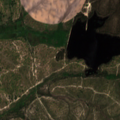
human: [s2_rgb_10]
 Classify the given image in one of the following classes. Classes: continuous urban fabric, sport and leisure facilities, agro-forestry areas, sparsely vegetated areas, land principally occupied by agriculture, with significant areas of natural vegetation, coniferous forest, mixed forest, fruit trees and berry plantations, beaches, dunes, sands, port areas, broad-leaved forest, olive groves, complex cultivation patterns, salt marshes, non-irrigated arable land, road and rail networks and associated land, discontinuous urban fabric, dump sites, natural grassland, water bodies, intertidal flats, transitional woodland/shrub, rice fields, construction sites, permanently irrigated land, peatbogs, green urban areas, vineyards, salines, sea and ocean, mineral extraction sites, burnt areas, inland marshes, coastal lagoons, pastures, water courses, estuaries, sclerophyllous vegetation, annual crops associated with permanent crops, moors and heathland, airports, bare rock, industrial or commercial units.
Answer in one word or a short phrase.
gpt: permanently irrigated land, pastures, agro-forestry areas, broad-leaved forest, transitional woodland/shrub, water bodies